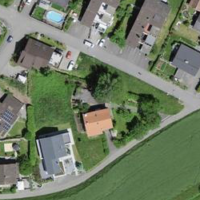
EUNIS habitat code: 55
Species observed at this site:
Lapsana communis